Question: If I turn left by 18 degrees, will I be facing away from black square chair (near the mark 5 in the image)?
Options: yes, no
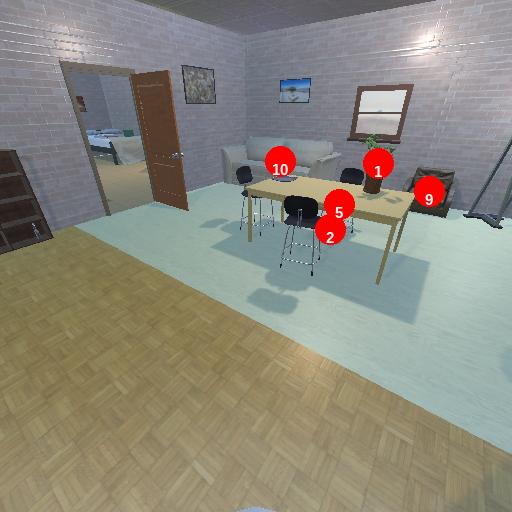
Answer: yes